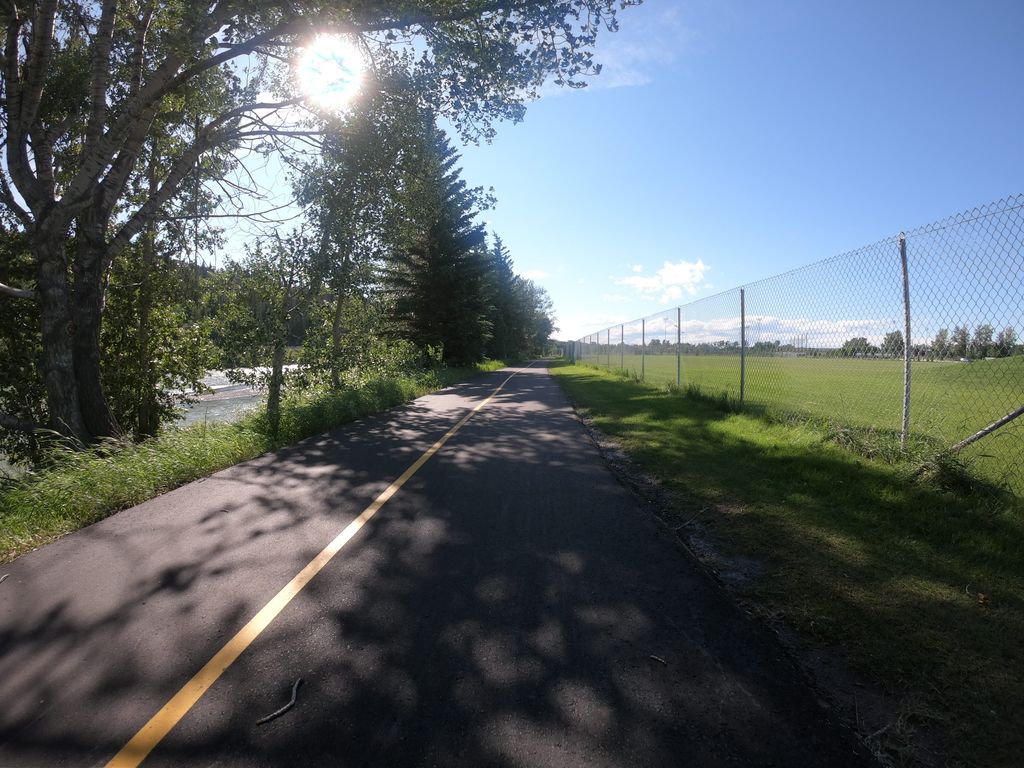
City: calgary